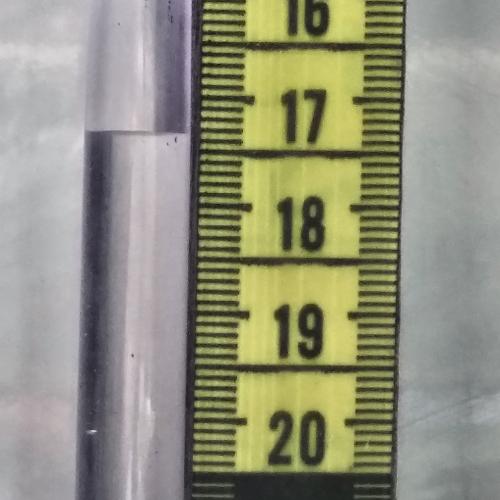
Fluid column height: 17.3 cm